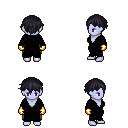
a pixel art fantasy rpg character, female body template, dark elf, purple skin, gray robe, teal pants, raven short bangs hairstyle, gold gloves, four views (front, back, left, right), 2x2 character sprite sheet, small pixel art, hard edges, no anti-aliasing